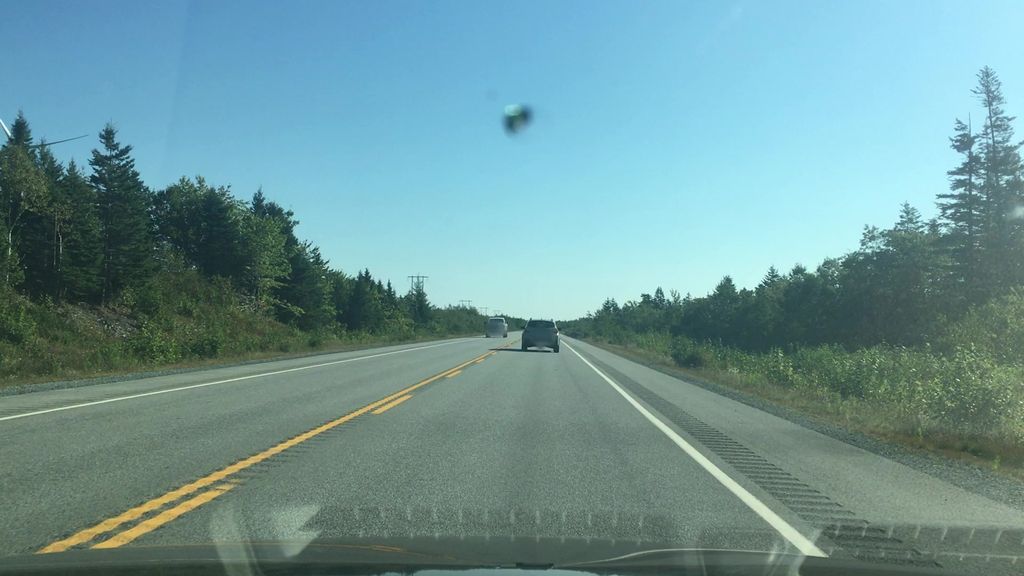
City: halifax